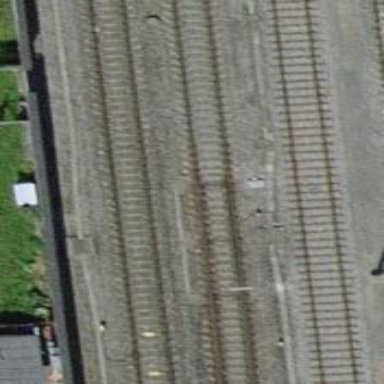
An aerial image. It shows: Single-track railway with electrified contact lines.